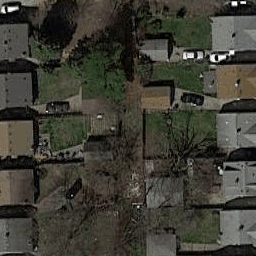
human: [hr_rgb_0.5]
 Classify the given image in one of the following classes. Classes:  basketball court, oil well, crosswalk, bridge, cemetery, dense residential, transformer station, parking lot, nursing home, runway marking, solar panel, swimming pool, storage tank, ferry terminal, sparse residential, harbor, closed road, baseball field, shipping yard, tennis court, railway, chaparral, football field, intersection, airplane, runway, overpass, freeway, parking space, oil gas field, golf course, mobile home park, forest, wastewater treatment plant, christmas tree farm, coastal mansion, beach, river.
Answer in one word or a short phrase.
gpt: dense residential